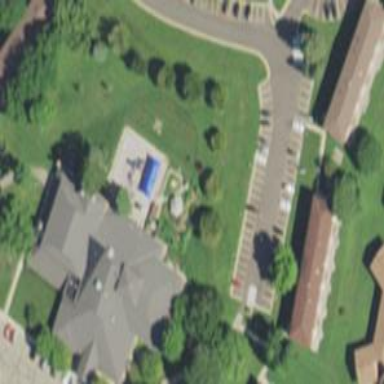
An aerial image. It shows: Community center building.